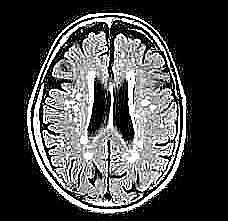
Label: notumor